Question: I have a user control with a TextBox (Y) and a Button, in my MainWindow(Y) there is another TextBox. When you press the Button a message pops-up and shows us the product X*Y.
Right now if I just simply insert via XAML another as it's bound to some data both UserControl, the original and the just added displays the same (because as I said the TextBox.Text is bound).
What I want is to know how could I extend this and add several UserControl in my MainWindow, so I could type different values in each UserControl and then press the Button and see how much is each product.

'''
public class RootViewModel : INotifyPropertyChanged
{
#region Implementation of INotifyPropertyChanged
private double _x;
private double _y;
public double X
{
get { return _x; }
set
{
_x = value;
OnPropertyChanged("X");
}
}
public double Y
{
get { return _y; }
set
{
_y = value;
OnPropertyChanged("Y");
}
}
public double XY
{
get { return _x * _y; }
}
}
'''
'''
<StackPanel>
<Label Content="Y:" />
<TextBox Text="{Binding Path=Y, UpdateSourceTrigger=PropertyChanged, FallbackValue=1}" Margin="5" />
<Button Content="Press me" Click="OnButtonClick" />
</StackPanel>
'''
'''
private void OnButtonClick(object sender, RoutedEventArgs e)
{
var viewModel = (RootViewModel)DataContext;
var resultMessage = string.Format("{0} * {1} = {2}", viewModel.X, viewModel.Y, viewModel.XY);
MessageBox.Show(resultMessage, "X * Y");
}
'''
'''
<StackPanel>
<Label Content="X:" />
<TextBox Text="{Binding Path=X, UpdateSourceTrigger=PropertyChanged}" Margin="5" Height="24" />
<WpfApplication22:UserControl1 Margin="5" />
<WpfApplication22:UserControl1 Margin="5" />
</StackPanel>
'''
Of course that inserting the UserControl this way I obtain not desired results. I suspect that I have to create a new RootViemModel for each UserControl, but this has to be done dynamically. I don't want just 2 UserControl but a way to generate them, maybe with a Button that says "Create UserControl!". Thanks.
(Thanks to sevenate for helping me with the code)
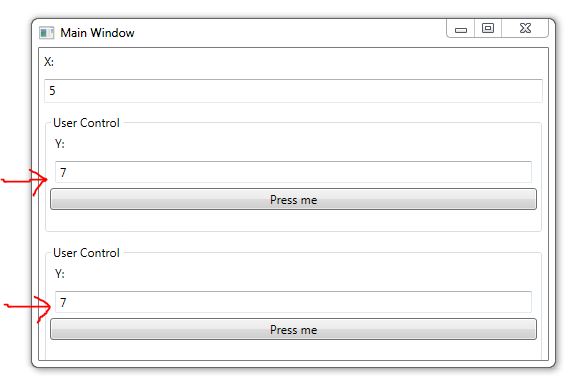
Answer: You need an <URL> for that:
'''
<Window x:Class="MiscSamples.UserControlItemsControl"
xmlns="http://schemas.microsoft.com/winfx/2006/xaml/presentation"
xmlns:x="http://schemas.microsoft.com/winfx/2006/xaml"
Title="UserControlItemsControl" Height="300" Width="300">
<DockPanel>
<StackPanel DockPanel.Dock="Top">
<Label Content="X:"/>
<TextBox Text="{Binding X}"/>
<Button Content="Add User Control" Command="{Binding AddUserControlCommand}"/>
</StackPanel>
<ItemsControl ItemsSource="{Binding Children}">
<ItemsControl.Template>
<ControlTemplate>
<ScrollViewer CanContentScroll="True">
<ItemsPresenter/>
</ScrollViewer>
</ControlTemplate>
</ItemsControl.Template>
<ItemsControl.ItemTemplate>
<DataTemplate>
<!-- Here you can place your local:UserControl. I just thrown the UI elements -->
<GroupBox Header="User Control">
<StackPanel>
<Label Content="Y:"/>
<TextBox Text="{Binding Y}"/>
<Button Content="Press Me!" Command="{Binding PressMeCommand}"/>
</StackPanel>
</GroupBox>
</DataTemplate>
</ItemsControl.ItemTemplate>
</ItemsControl>
</DockPanel>
</Window>
'''
Code Behind:
'''
public partial class UserControlItemsControl : Window
{
public UserControlItemsControl()
{
InitializeComponent();
DataContext = new RootViewModel();
}
}
'''
RootViewModel:
'''
public class RootViewModel: PropertyChangedBase
{
private double _x;
public double X
{
get { return _x; }
set
{
_x = value;
OnPropertyChanged("X");
}
}
public ObservableCollection<UserControlViewModel> Children { get; set; }
public Command AddUserControlCommand { get; set; }
public RootViewModel()
{
Children = new ObservableCollection<UserControlViewModel>();
AddUserControlCommand = new Command(AddUserControl);
}
private void AddUserControl()
{
var child = new UserControlViewModel();
child.PressMeCommand = new Command(() => OnUserControlPressed(child));
Children.Add(child);
}
private void OnUserControlPressed(UserControlViewModel item)
{
if (item != null)
{
var xy = X * item.Y;
var resultMessage = string.Format("{0} * {1} = {2}", X, item.Y, xy);
MessageBox.Show(resultMessage, "X * Y");
}
}
}
'''
UserControlViewModel:
'''
public class UserControlViewModel:PropertyChangedBase
{
private double _y;
public double Y
{
get { return _y; }
set
{
_y = value;
OnPropertyChanged("Y");
}
}
public Command PressMeCommand { get; set; }
}
'''
Command class (To avoid using click event handlers where they don't belong):
'''
//Dead-simple implementation of ICommand
//Serves as an abstraction of Actions performed by the user via interaction with the UI (for instance, Button Click)
public class Command : ICommand
{
public Action Action { get; set; }
public void Execute(object parameter)
{
if (Action != null)
Action();
}
public bool CanExecute(object parameter)
{
return IsEnabled;
}
private bool _isEnabled = true;
public bool IsEnabled
{
get { return _isEnabled; }
set
{
_isEnabled = value;
if (CanExecuteChanged != null)
CanExecuteChanged(this, EventArgs.Empty);
}
}
public event EventHandler CanExecuteChanged;
public Command(Action action)
{
Action = action;
}
}
public class Command<T>: ICommand
{
public Action<T> Action { get; set; }
public void Execute(object parameter)
{
if (Action != null && parameter is T)
Action((T)parameter);
}
public bool CanExecute(object parameter)
{
return IsEnabled;
}
private bool _isEnabled;
public bool IsEnabled
{
get { return _isEnabled; }
set
{
_isEnabled = value;
if (CanExecuteChanged != null)
CanExecuteChanged(this, EventArgs.Empty);
}
}
public event EventHandler CanExecuteChanged;
public Command(Action<T> action)
{
Action = action;
}
}
'''
Result: